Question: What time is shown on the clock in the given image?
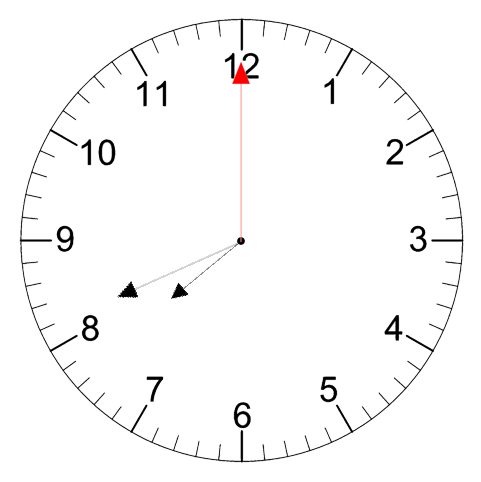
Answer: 07:41:00